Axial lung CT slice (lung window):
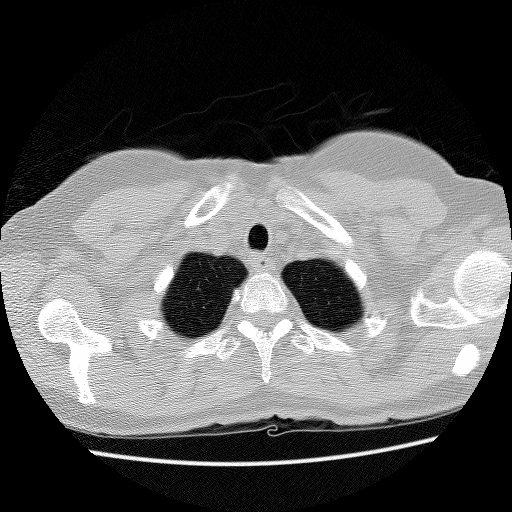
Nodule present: no